Question: First of all, I am so sorry for the STUPID question but I am tired of searching google for the answer. I don't have the option to create mobile and/or iOS applications in Delphi and C++ builder, is there something I need to setup before I can see those options?

I am currently using RAD XE3 Update 1 version 17.0.4723. Perhaps the version I have does not come with the options I need.
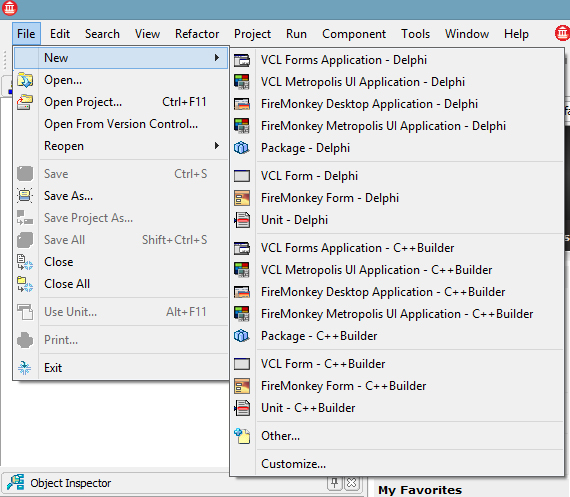
Answer: There is a simple answer:
XE2 allowed you to create iOS apps using the open source version of FireMonkey and FreePascal in Xcode.
XE3, which was meant to contain a native iOS compiler, got rid of that, but the iOS compiler was not finished in time.
To program natively for iOS, you must use XE4 (or later). This has options to create iOS apps (File | New | Other | Delphi projects | FireMonkey mobile app) .
So sorry, with XE3 you are out of luck.